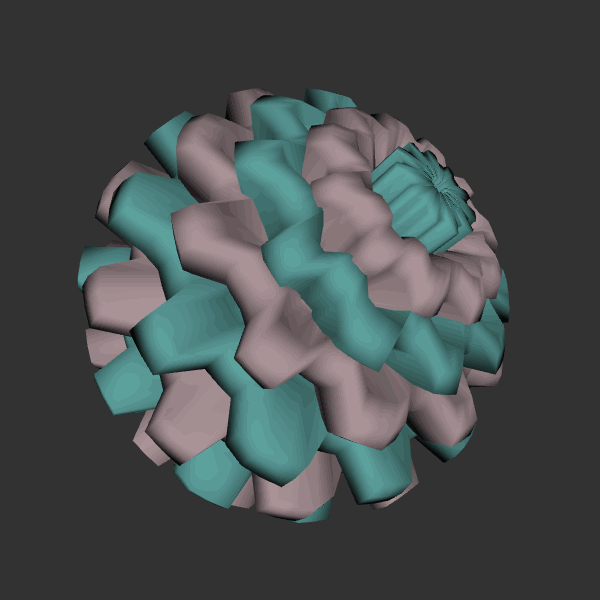
Background: dark